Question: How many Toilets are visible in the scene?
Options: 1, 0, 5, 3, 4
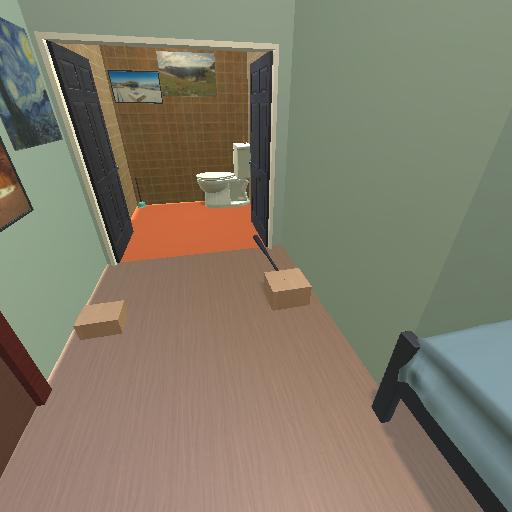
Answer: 1